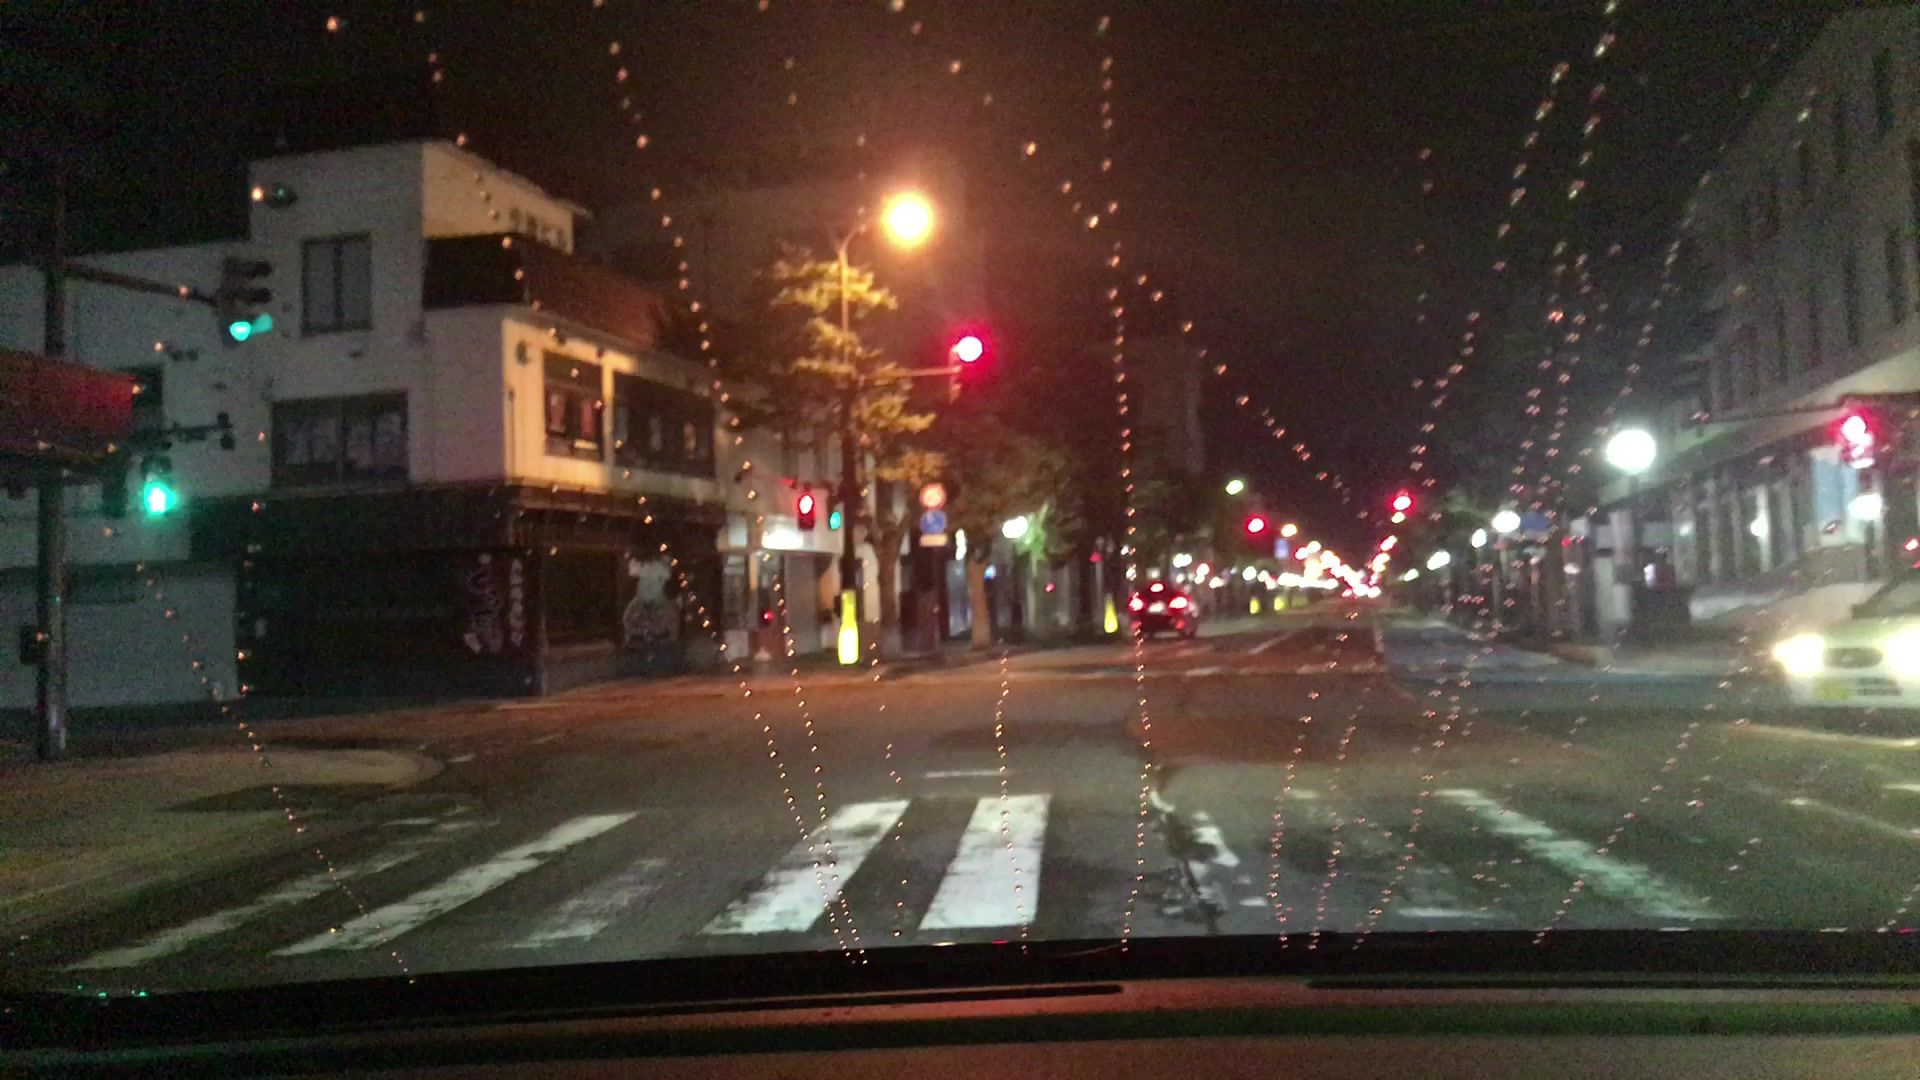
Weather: clear
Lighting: night
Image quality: slightly poor
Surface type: driving surface
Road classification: footway
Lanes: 2.0
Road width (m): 4.2
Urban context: urban centre
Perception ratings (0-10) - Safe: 2.88, Lively: 1.99, Beautiful: 3.61, Boring: 2.35, Depressing: 1.79, Wealthy: 4.44